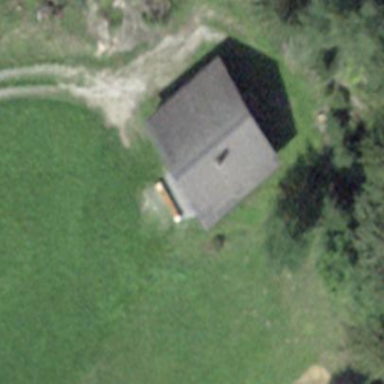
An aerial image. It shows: Cabin is depicted in the image.